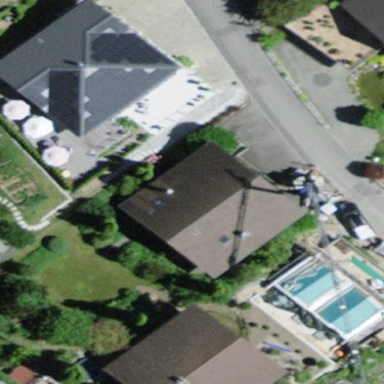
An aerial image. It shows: Residential building.